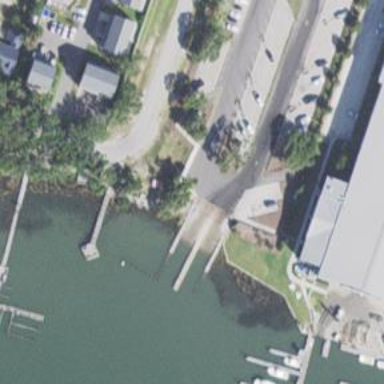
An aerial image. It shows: Slipway on leisure land.